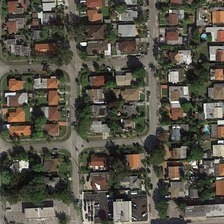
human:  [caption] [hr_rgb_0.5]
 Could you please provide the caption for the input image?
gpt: many buildings and green trees are in a dense residential area .

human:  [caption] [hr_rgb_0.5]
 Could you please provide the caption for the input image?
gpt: many buildings and green trees are in a dense residential area .

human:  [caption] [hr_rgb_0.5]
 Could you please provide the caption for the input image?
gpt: many buildings and green trees are in a dense residential area .

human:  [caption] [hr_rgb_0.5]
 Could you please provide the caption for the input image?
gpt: many buildings and green trees are in a dense residential area .

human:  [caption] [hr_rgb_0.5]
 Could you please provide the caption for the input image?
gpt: many buildings and green trees are in a dense residential area .